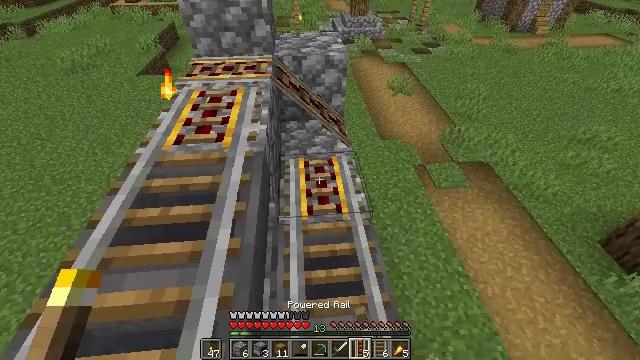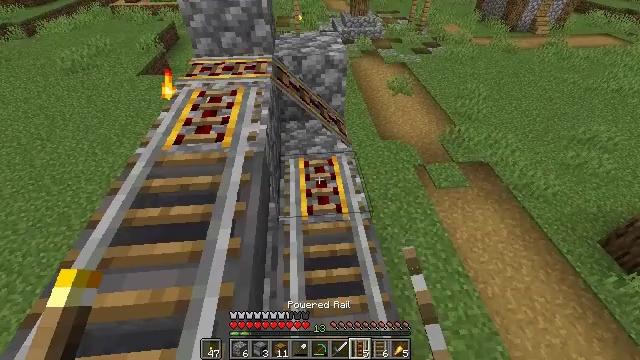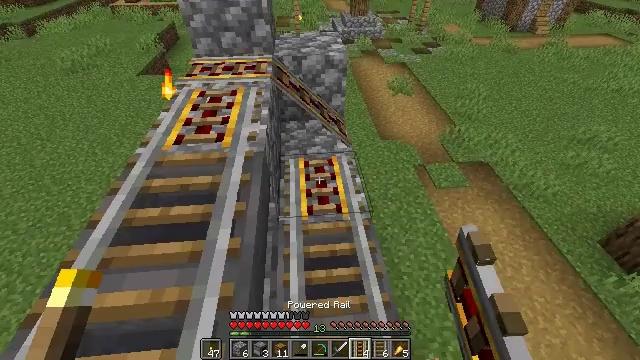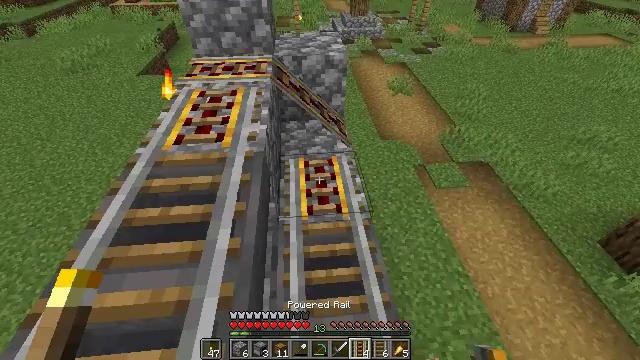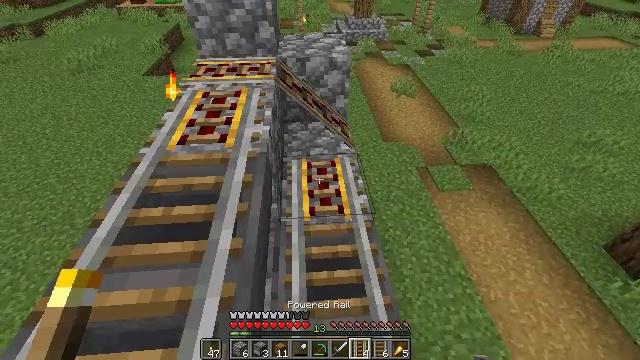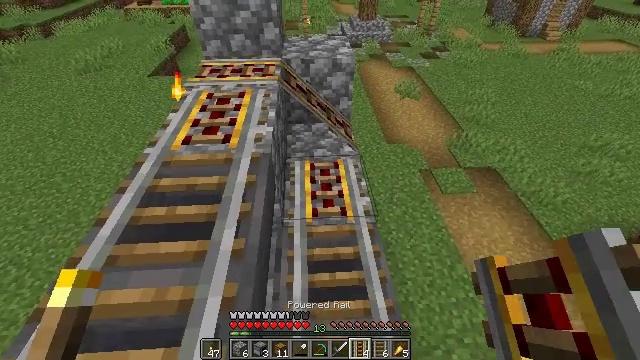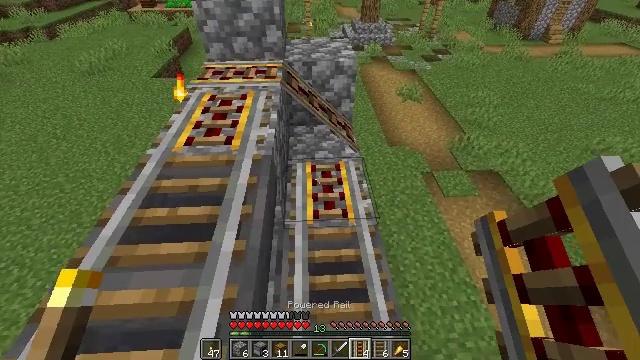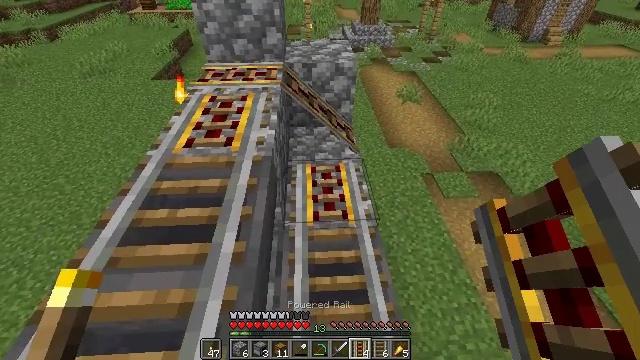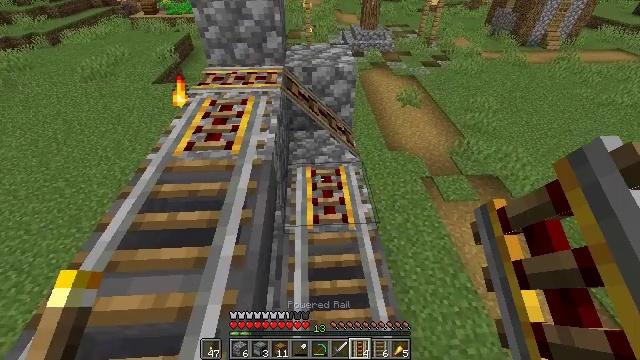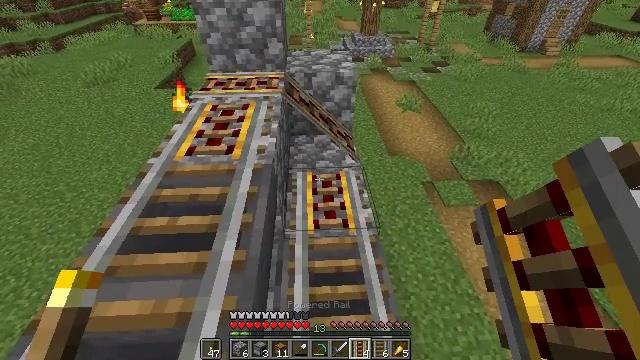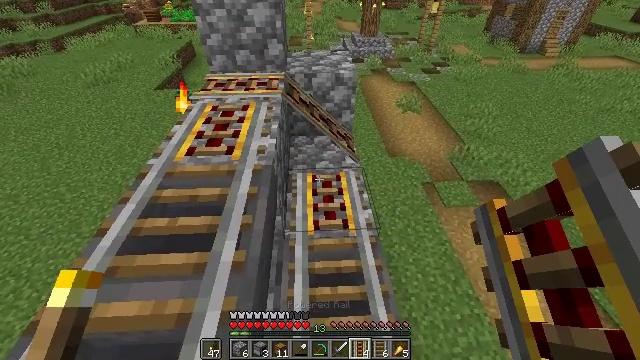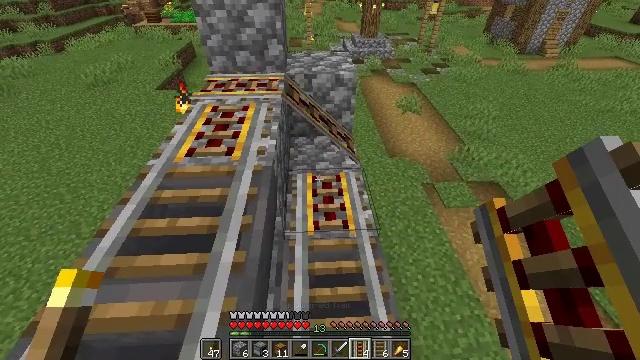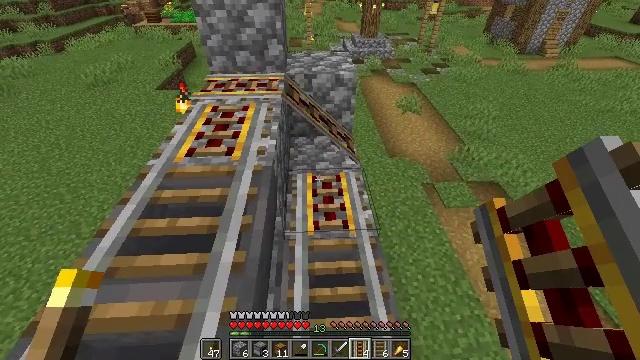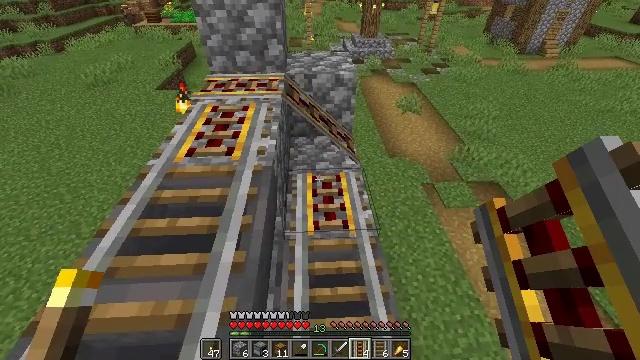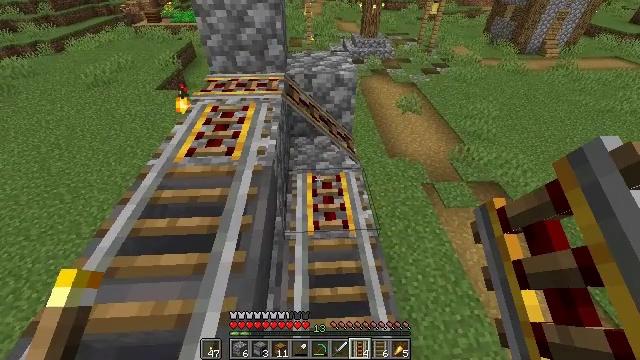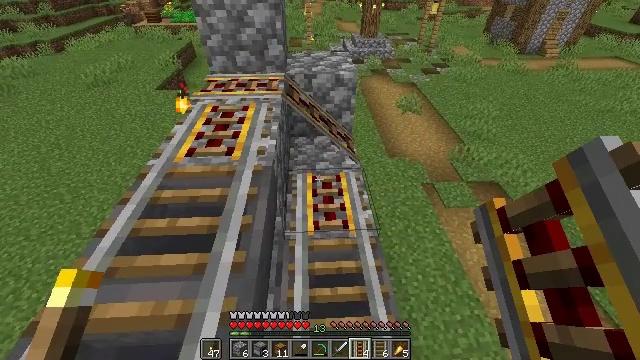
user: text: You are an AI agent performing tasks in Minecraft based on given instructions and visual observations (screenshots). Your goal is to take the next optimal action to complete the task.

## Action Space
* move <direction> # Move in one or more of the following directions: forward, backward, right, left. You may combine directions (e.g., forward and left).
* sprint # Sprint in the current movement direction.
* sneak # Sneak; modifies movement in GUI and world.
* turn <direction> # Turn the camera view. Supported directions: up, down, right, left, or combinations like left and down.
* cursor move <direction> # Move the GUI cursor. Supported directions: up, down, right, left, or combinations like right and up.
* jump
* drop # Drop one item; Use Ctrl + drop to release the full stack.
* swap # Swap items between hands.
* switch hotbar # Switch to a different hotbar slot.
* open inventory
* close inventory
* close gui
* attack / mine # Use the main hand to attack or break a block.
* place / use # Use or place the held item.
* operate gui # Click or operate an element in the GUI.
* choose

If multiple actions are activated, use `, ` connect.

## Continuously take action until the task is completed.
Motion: motion action
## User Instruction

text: Break the powered rail to collect it.
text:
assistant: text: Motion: sneak
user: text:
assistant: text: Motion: sneak
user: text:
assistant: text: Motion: sneak
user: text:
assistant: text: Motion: sneak
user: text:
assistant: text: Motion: sneak
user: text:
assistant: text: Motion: sneak
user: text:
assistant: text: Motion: sneak
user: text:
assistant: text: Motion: sneak
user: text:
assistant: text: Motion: sneak, turn up
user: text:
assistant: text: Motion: sneak
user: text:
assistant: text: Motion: sneak
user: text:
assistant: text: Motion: sneak
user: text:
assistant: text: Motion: sneak
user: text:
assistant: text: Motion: sneak
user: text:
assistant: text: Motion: sneak
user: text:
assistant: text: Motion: sneak
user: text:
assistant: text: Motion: move forward, sneak
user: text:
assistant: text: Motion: move forward, sneak
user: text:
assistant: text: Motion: move forward, sneak
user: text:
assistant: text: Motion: move forward, sneak
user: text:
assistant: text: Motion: move forward, sneak
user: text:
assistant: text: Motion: move forward, sneak
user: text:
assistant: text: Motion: move forward, sneak
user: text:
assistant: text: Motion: move forward, sneak, turn left
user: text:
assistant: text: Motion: move forward, sneak, turn left
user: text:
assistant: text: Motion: move forward, sneak, turn left
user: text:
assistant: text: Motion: move forward, sneak
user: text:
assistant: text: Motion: move forward, sneak
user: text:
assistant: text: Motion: move forward and move left, sneak
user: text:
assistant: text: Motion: move forward and move left, sneak